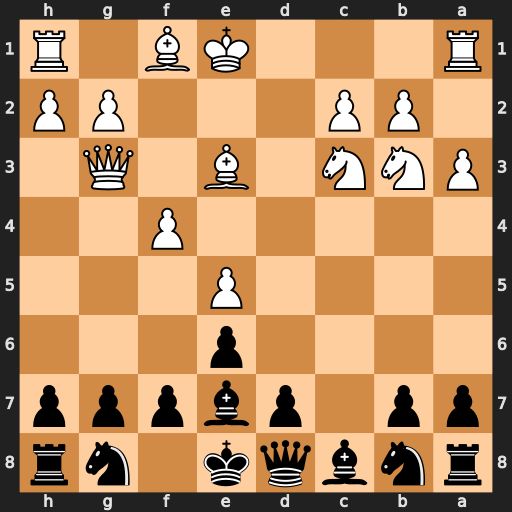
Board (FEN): rnbqk1nr/pp1pbppp/4p3/4P3/5P2/PNN1B1Q1/1PP3PP/R3KB1R
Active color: b
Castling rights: KQkq
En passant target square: -
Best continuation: Bh4 O-O-O Bxg3